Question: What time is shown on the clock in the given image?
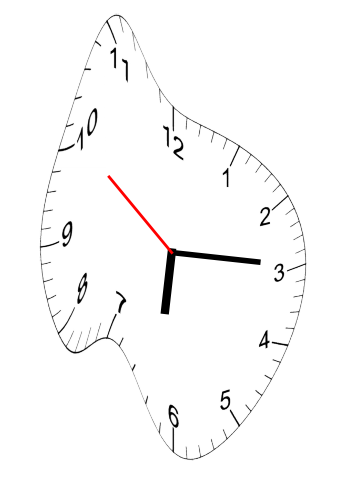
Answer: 06:14:51